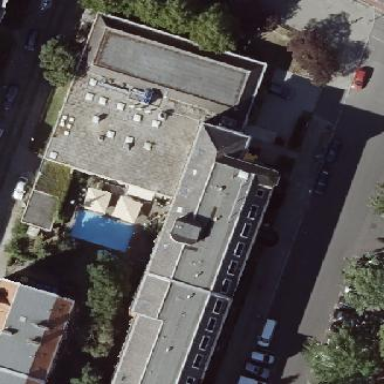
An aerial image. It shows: Hotel building.